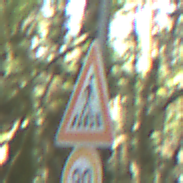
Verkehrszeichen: FussgaengerueberwegLinks
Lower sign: Geschwindigkeit80
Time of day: Midday
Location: Outdoor (Nature)
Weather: Clear
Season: NotSpecified
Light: Natural